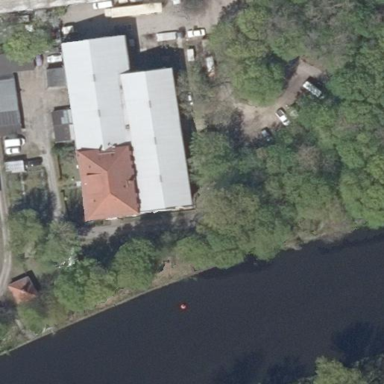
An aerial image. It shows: Industrial building with historic significance.